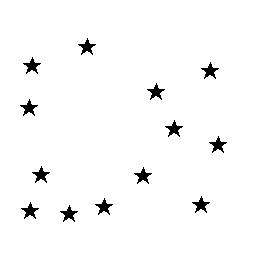
Squares: 0
Triangles: 0
Stars: 13
Total shapes: 13